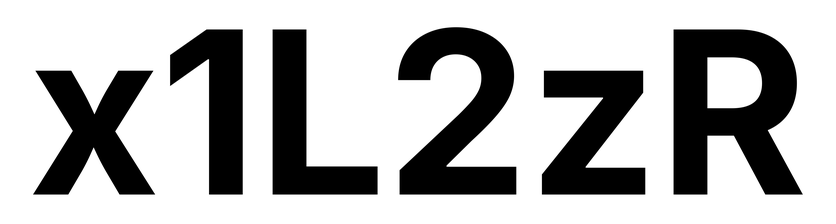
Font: Inter_Bold